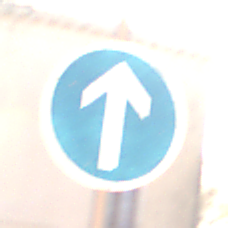
Verkehrszeichen: VorgeschriebeneFahrtrichtungGeradeaus
Umgebung: Outdoor, Urban
Tageszeit: MorningAfternoon
Wetter: Clear
Licht: Natural
Jahreszeit: NotSpecified
Kontrast: HighContrast